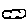
Label: cloud